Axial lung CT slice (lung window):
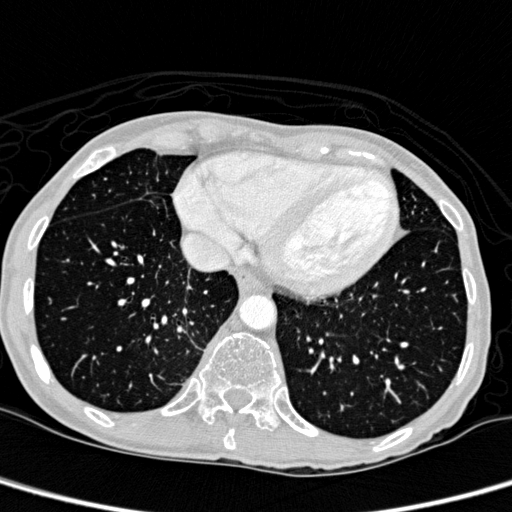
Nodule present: no